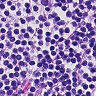
Metastatic tissue present: no